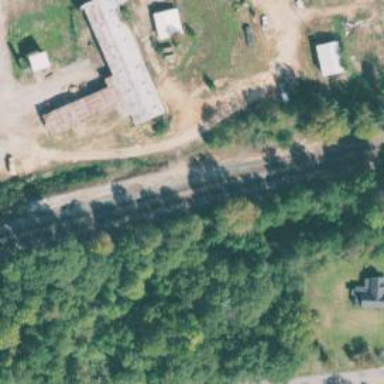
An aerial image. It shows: Disused railway spur.